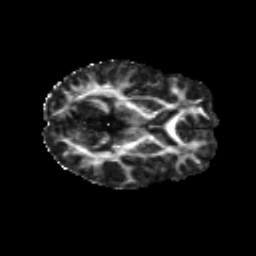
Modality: FA
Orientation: axial
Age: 30
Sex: female
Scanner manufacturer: siemens
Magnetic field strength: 3 T
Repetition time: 8.8 s
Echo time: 0.085 s